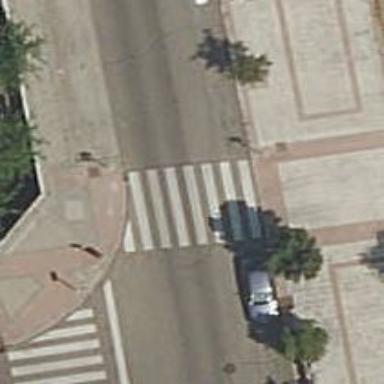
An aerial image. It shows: Marked road crossing.